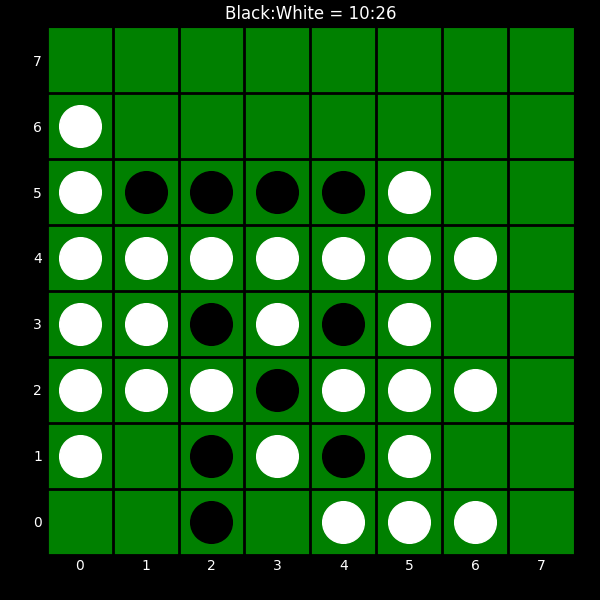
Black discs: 10
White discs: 26